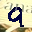
Label: 9